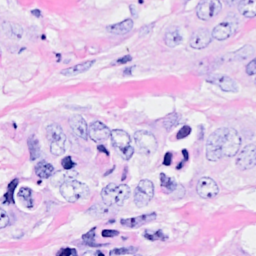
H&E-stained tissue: Breast